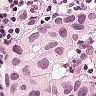
Metastatic tissue present: yes